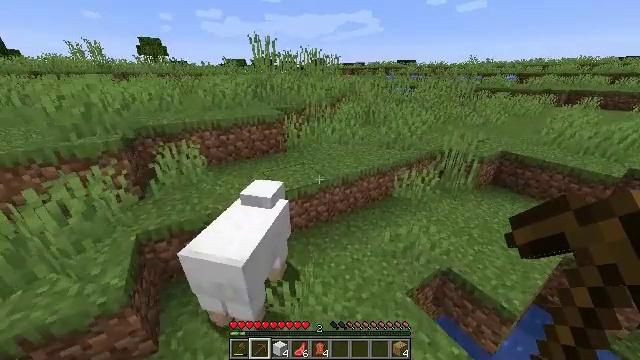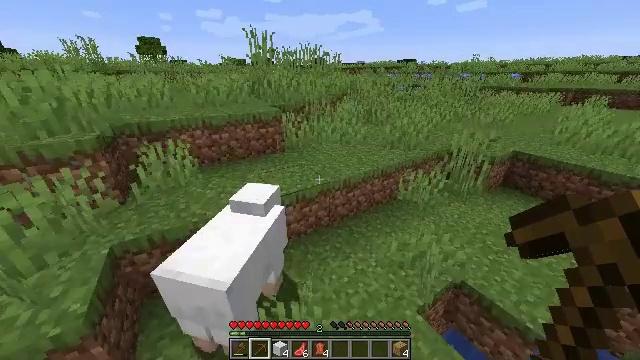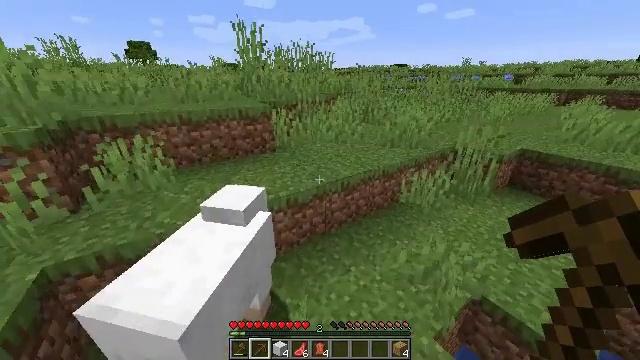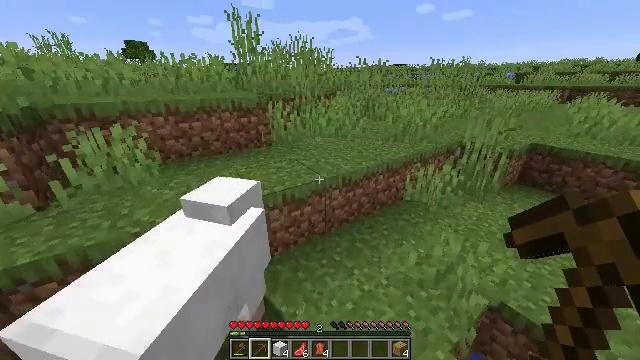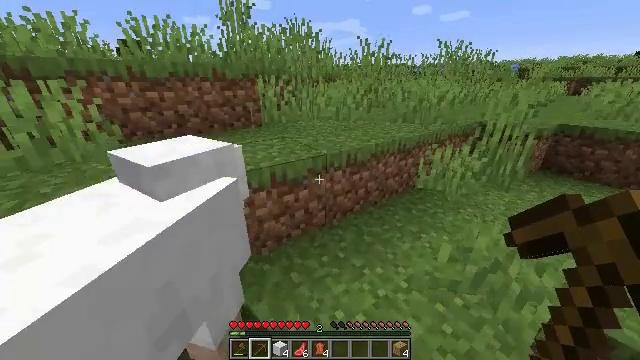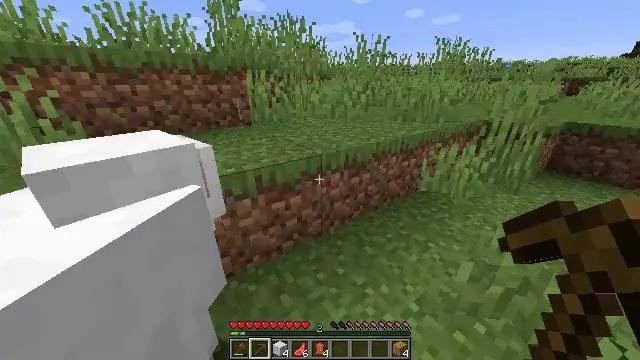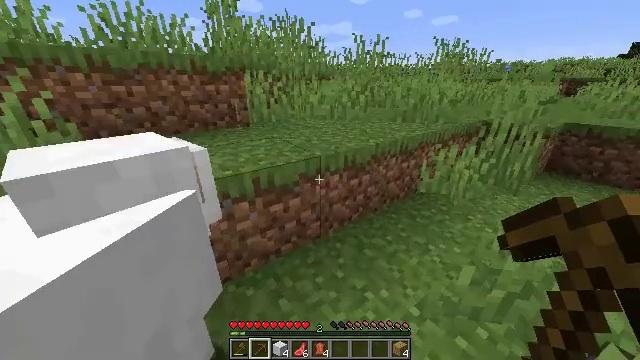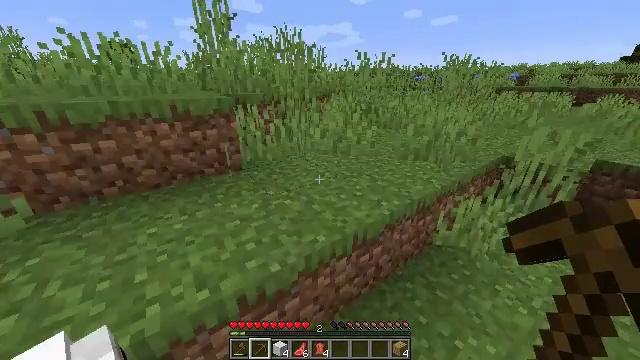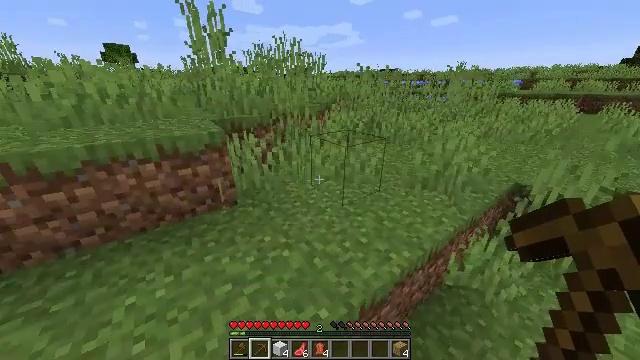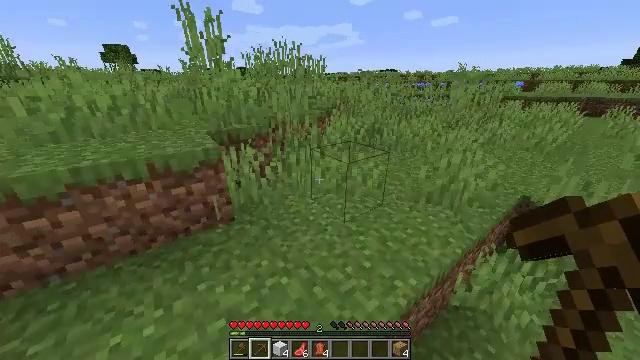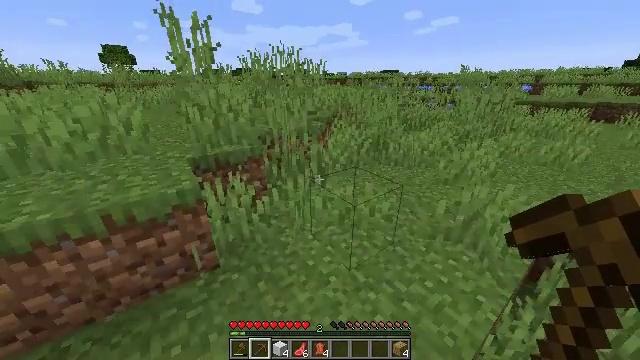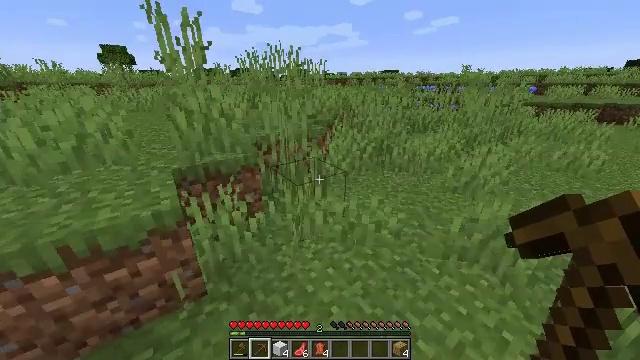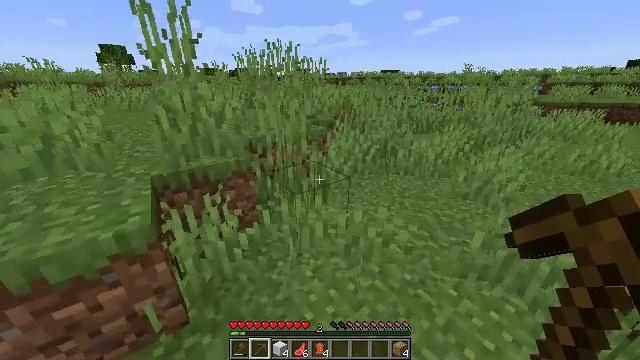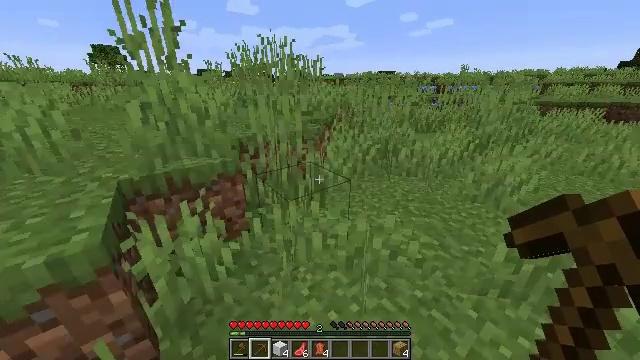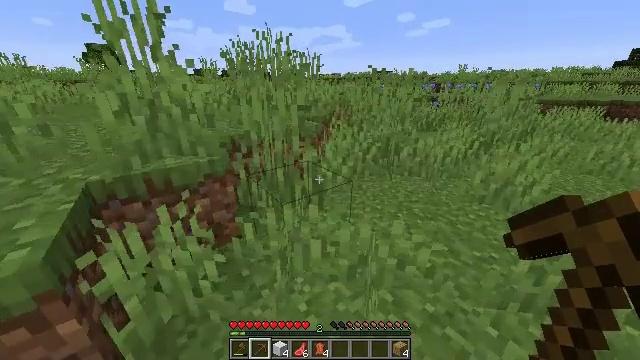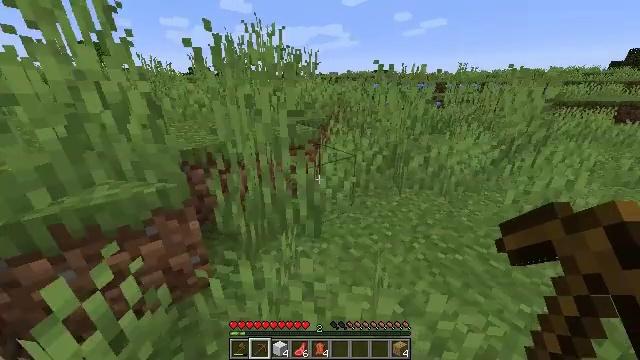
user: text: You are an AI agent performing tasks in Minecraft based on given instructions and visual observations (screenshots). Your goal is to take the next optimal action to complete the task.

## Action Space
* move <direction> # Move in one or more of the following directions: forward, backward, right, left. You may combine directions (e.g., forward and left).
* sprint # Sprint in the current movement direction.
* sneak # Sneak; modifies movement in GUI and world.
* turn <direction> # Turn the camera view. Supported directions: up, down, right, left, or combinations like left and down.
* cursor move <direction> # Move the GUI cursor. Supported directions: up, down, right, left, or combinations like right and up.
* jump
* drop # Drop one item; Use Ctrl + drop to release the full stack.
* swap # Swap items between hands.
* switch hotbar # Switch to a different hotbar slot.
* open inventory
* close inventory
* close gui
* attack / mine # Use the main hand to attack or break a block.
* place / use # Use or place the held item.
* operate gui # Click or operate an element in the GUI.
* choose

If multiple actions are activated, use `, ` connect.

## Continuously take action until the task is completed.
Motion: motion action
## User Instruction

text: Harvest a cornflower from the meadow.
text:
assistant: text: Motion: move forward, jump
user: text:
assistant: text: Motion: move forward, turn right and up, jump
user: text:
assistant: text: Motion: move forward, jump
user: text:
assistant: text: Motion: move forward, jump
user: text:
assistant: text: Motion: move forward, turn right, jump
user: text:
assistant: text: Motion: move forward, jump
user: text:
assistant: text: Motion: move forward, jump
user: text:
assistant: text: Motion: move forward, jump
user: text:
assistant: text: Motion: move forward, jump
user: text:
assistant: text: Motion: move forward, jump
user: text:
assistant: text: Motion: move forward, jump
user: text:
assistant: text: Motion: move forward, jump
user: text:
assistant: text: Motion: move forward, jump
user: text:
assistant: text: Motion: move forward, jump
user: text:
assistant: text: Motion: move forward, jump
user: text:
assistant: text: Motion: move forward, turn right, jump
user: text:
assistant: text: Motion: move forward, jump
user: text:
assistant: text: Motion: move forward, jump
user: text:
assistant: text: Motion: move forward, jump
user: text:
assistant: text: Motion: move forward, jump
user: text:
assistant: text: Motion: move forward, jump
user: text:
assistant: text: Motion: move forward, jump
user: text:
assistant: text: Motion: move forward and move right, jump
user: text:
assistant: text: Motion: move forward and move right, jump
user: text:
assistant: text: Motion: move forward and move right, jump
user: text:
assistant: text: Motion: move forward and move right, jump
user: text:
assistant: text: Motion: move forward and move right, jump
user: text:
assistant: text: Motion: move forward and move right, jump
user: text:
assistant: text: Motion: move forward and move right, jump
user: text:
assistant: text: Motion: move forward and move right, jump